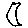
Label: moon